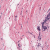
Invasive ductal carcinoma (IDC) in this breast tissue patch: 0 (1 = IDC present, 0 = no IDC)